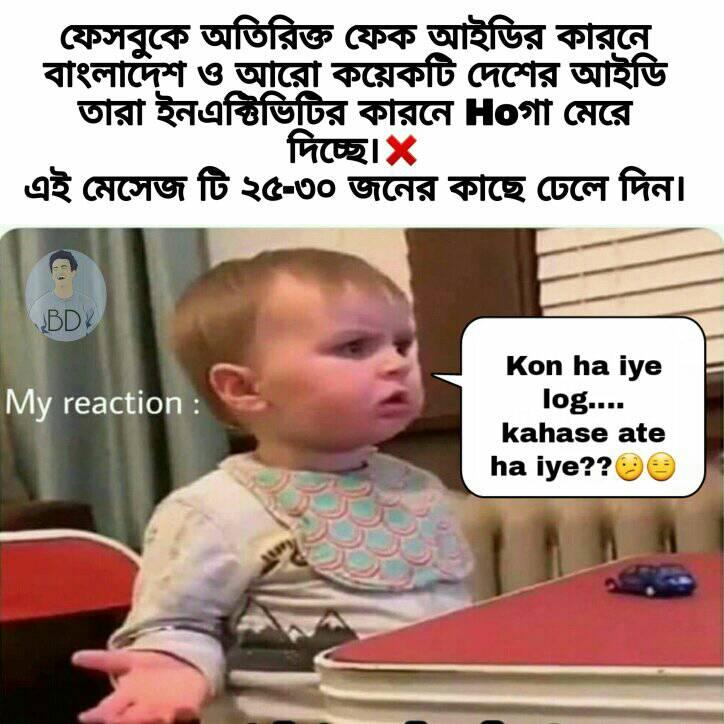
Caption: ফেসবুক অতিরিক্ত ফেক আইডির কারনে বাংলাদেশ ও আরো কয়েকটি দেশের আইডি তারা ইনএক্টিইভিটির কারনে Hoগা মেরে দিচ্ছে ।   এই মেসেজ টি ২৫-৩০ জনের কাছে ঢেলে দিন ।    My reaction :     Kon ha iye log... kahase ate ha iye ??
Label: non-hate